Field crop: maize
Growth stage: 2
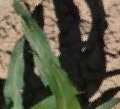
Species: maize